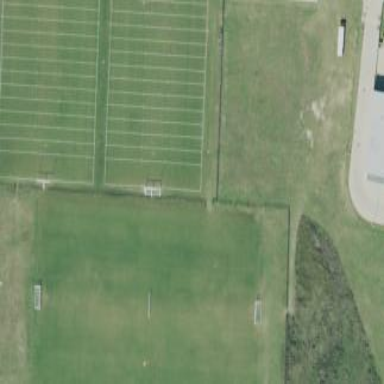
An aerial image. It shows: Soccer pitch for leisure land activities.